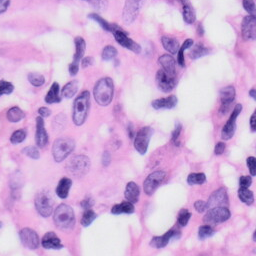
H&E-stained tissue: Skin